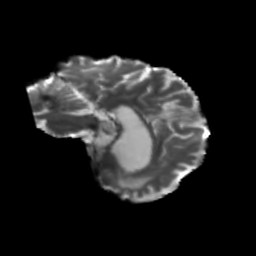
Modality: T2w
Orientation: sagittal
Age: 48
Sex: male
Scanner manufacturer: siemens
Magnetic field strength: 3 T
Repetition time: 5.25 s
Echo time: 0.08 s